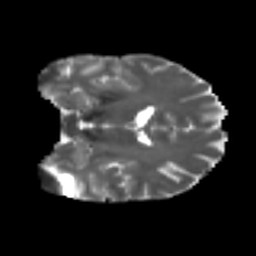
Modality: T2w
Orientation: coronal
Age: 28
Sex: male
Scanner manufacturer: ge
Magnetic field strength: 3 T
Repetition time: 7.8 s
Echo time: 0.061 s